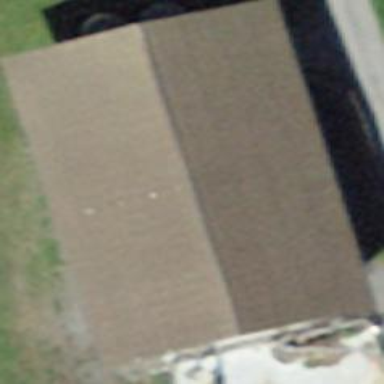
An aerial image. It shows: Rural barn.